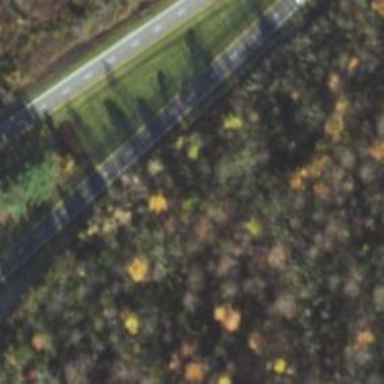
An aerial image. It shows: This image shows trunk highway that functions as expressway.